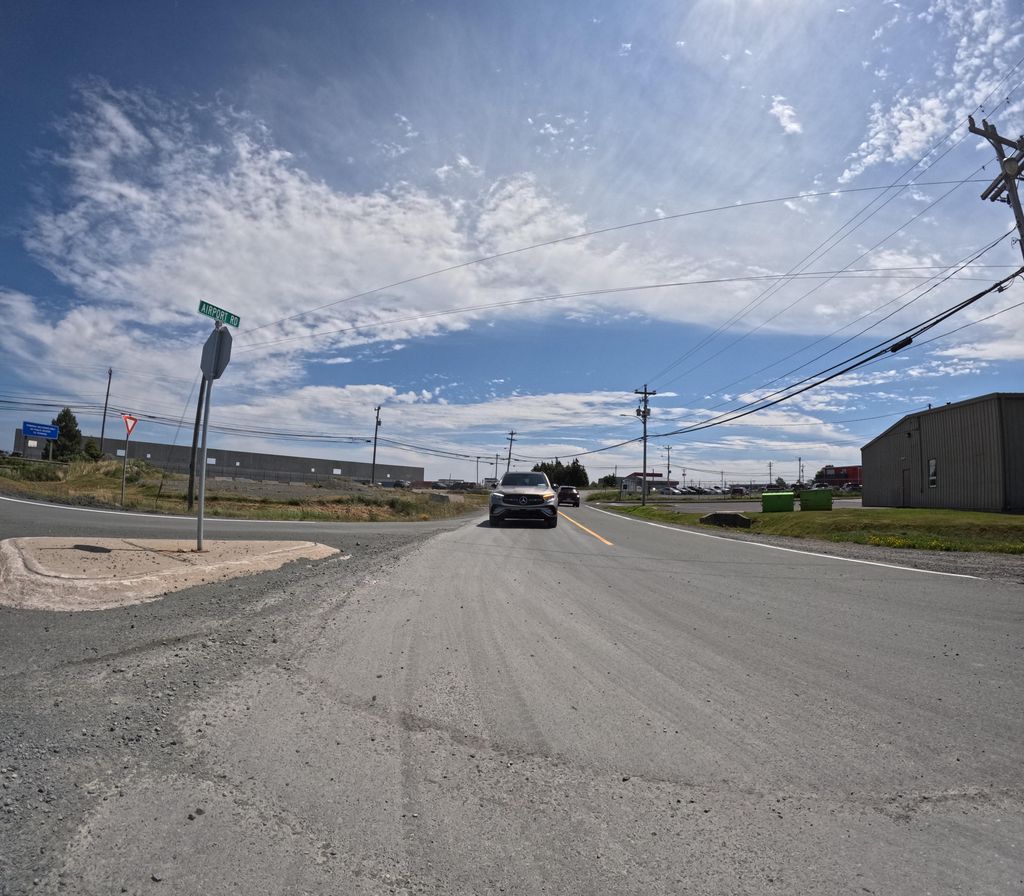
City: st_johns